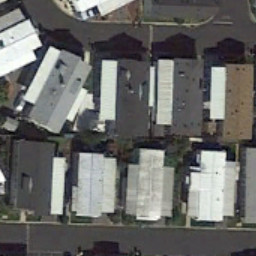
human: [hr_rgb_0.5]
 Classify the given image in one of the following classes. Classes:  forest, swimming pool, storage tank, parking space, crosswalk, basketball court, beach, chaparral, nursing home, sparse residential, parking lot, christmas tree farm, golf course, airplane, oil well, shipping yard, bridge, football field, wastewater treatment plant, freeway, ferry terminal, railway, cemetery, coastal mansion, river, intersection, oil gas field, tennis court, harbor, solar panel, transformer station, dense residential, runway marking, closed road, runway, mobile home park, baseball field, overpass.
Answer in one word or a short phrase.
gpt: mobile home park